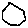
Label: hexagon